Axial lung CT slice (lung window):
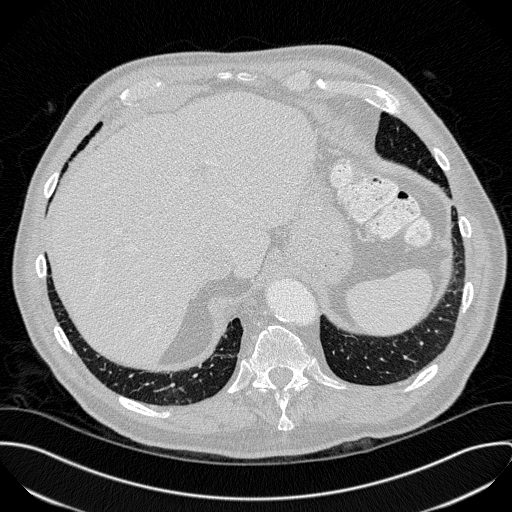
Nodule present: no